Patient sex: M
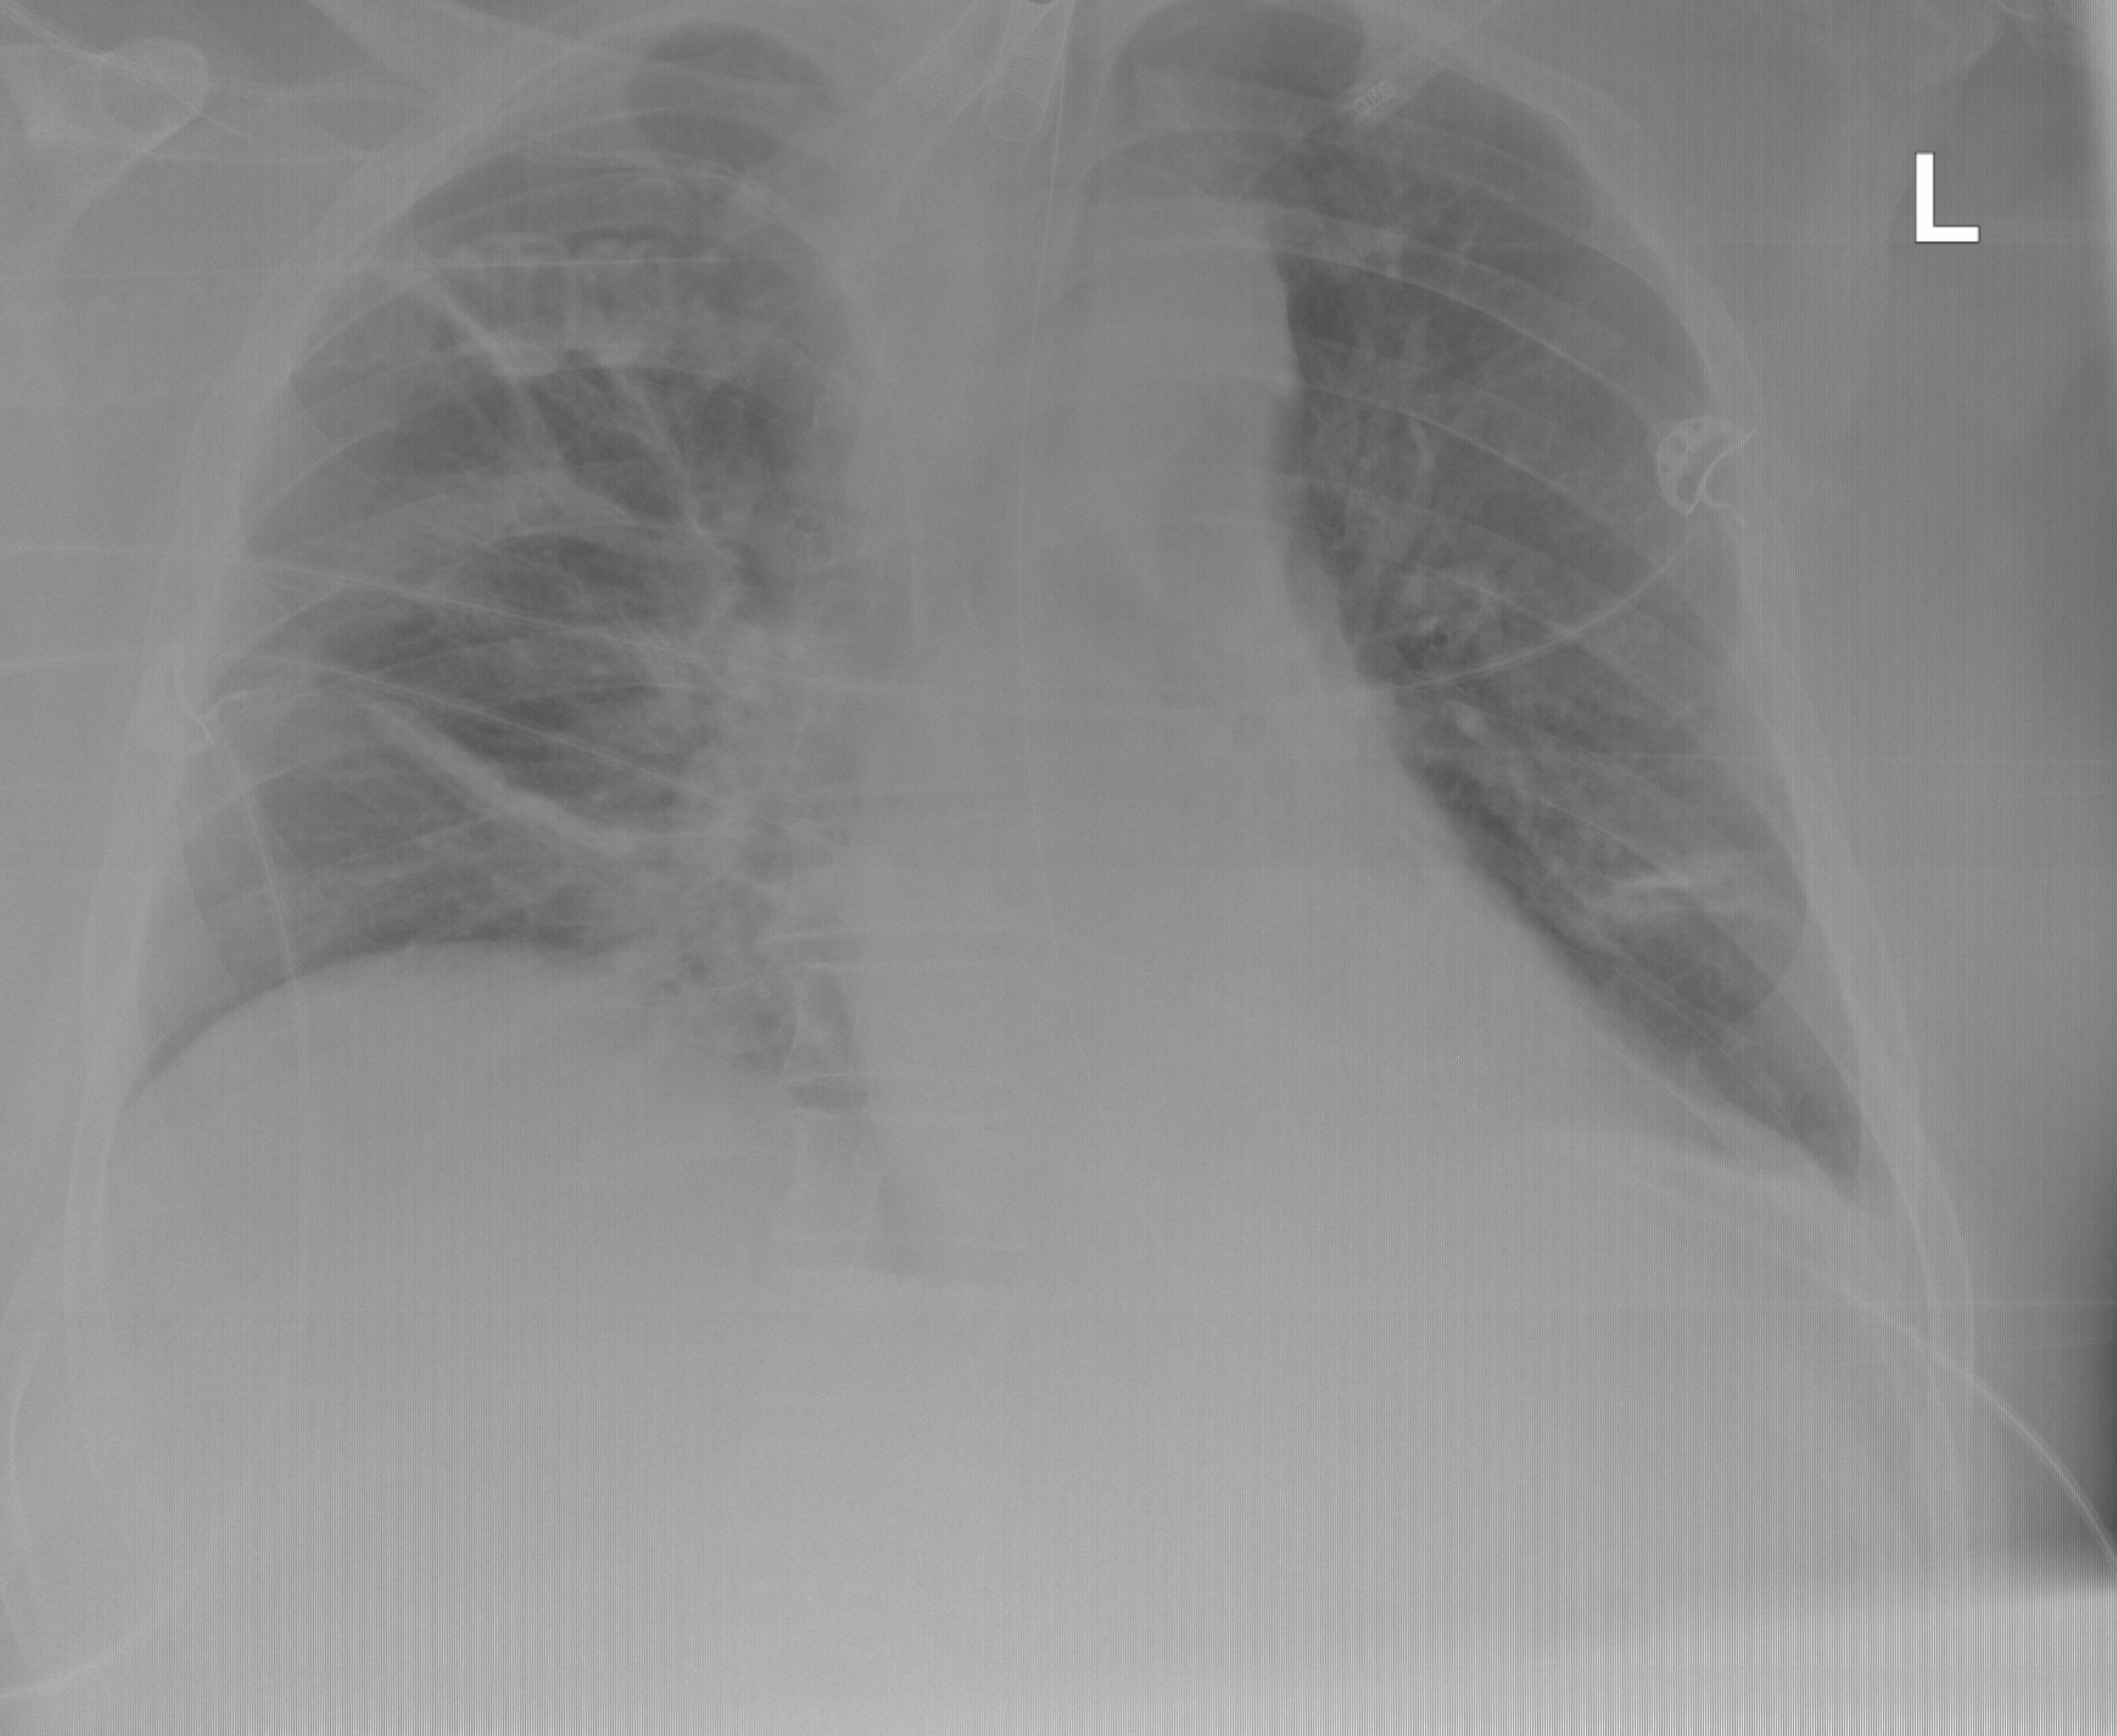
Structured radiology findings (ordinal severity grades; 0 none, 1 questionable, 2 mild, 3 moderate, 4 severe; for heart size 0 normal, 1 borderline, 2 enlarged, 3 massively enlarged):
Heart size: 2
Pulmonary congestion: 2
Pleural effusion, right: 0
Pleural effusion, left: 0
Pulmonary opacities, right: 1
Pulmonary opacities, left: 1
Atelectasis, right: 2
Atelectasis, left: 2